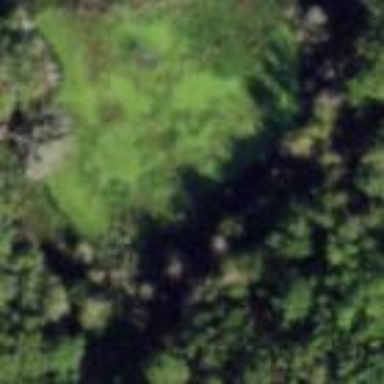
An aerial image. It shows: Wetland area characterized by wet meadow.